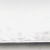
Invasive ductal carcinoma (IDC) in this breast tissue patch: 0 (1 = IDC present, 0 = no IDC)